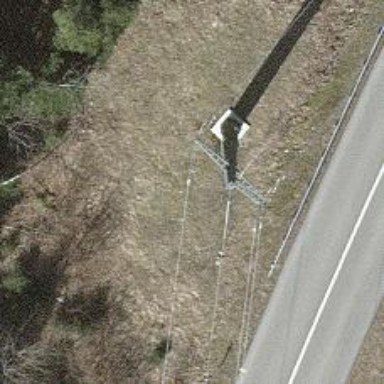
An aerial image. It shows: Power tower.